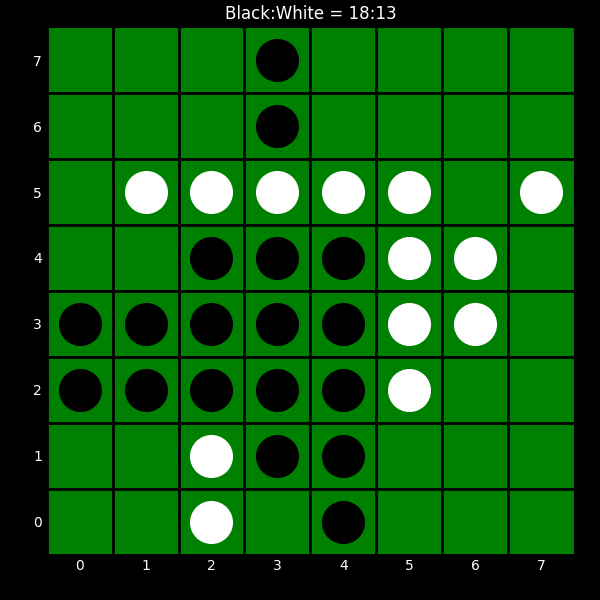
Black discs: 18
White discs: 13